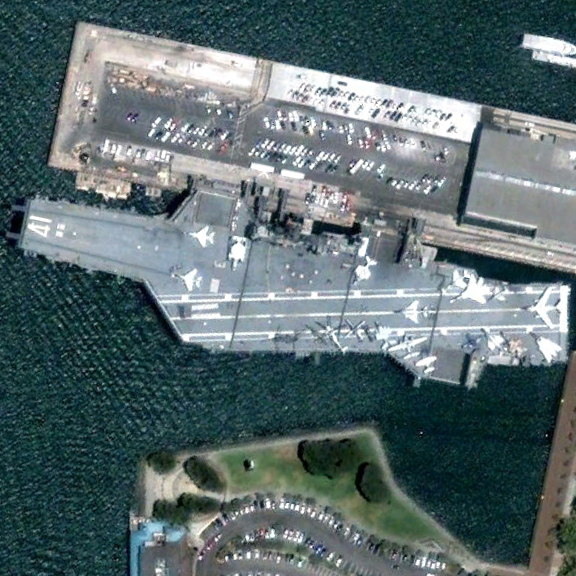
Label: aircraft_carrier